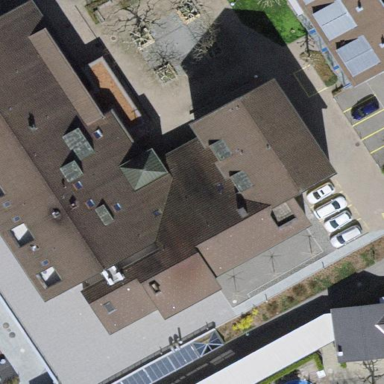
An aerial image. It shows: Residential building serving as nursing home facility.